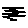
Label: zigzag